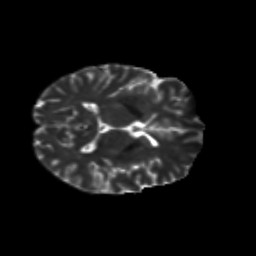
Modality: T2w
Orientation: axial
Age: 40
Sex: male
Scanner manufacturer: siemens
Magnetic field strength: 3 T
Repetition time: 8.6 s
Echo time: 0.095 s